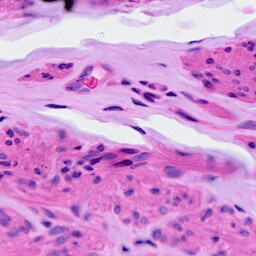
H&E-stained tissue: Ovarian